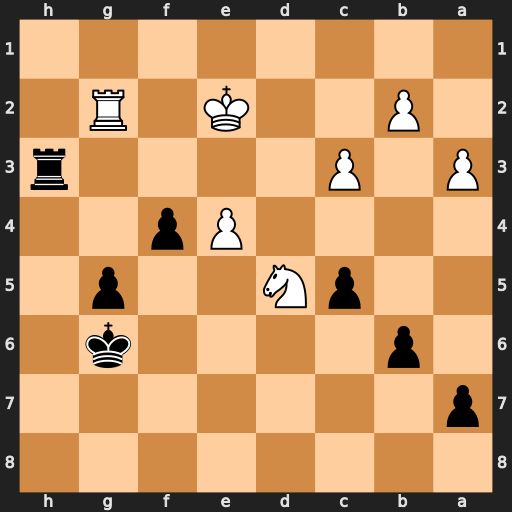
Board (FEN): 8/p7/1p4k1/2pN2p1/4Pp2/P1P4r/1P2K1R1/8
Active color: b
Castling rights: -
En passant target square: -
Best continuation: f3+ Kf2 fxg2